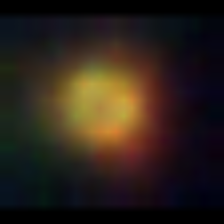
Taxon: NanoPlankton
Group: Other